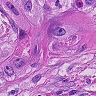
Metastatic tissue present: yes